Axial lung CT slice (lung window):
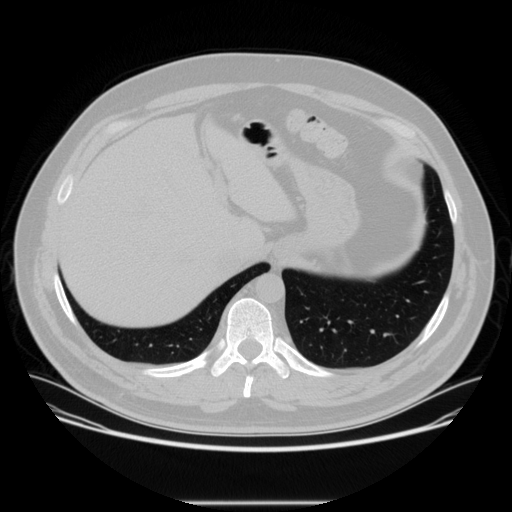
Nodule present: no